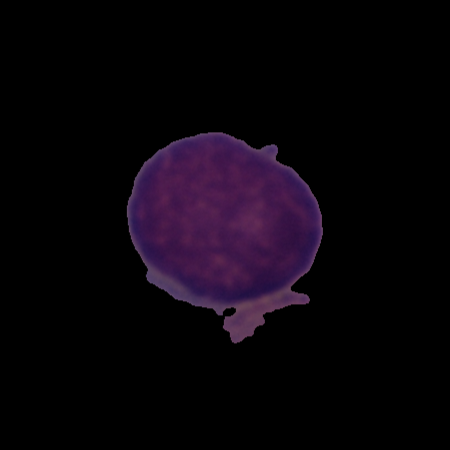
Label: healthy